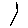
Label: star